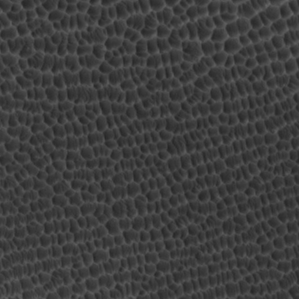
Label: non_frost